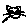
Label: cat